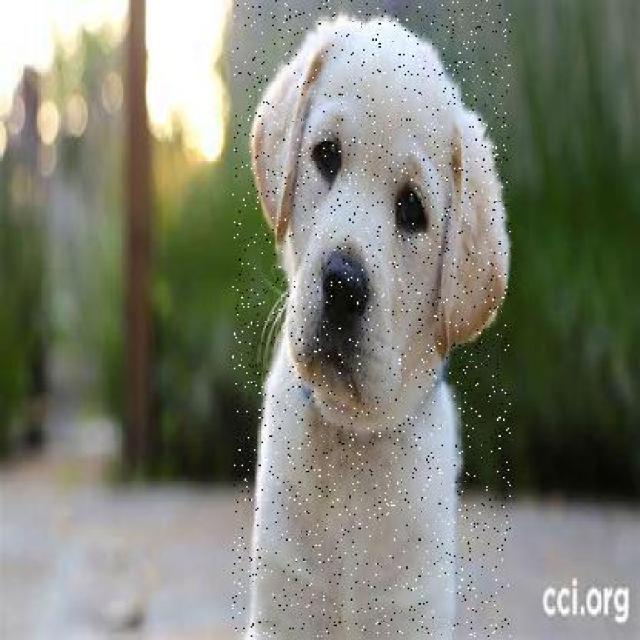
Healthy canine skin — no visible lesions, inflammation, or abnormalities. The skin and coat appear normal.